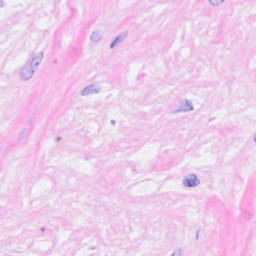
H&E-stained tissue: Breast